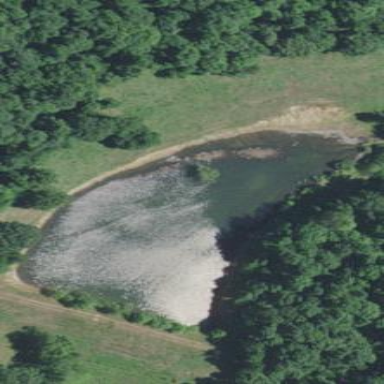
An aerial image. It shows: Peaceful pond surrounded by nature.